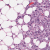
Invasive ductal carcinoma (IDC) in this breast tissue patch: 1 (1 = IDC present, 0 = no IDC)